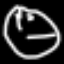
Label: clock